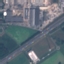
Land use / land cover: Highway